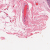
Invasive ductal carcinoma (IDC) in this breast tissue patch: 0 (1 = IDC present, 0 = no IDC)